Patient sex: M
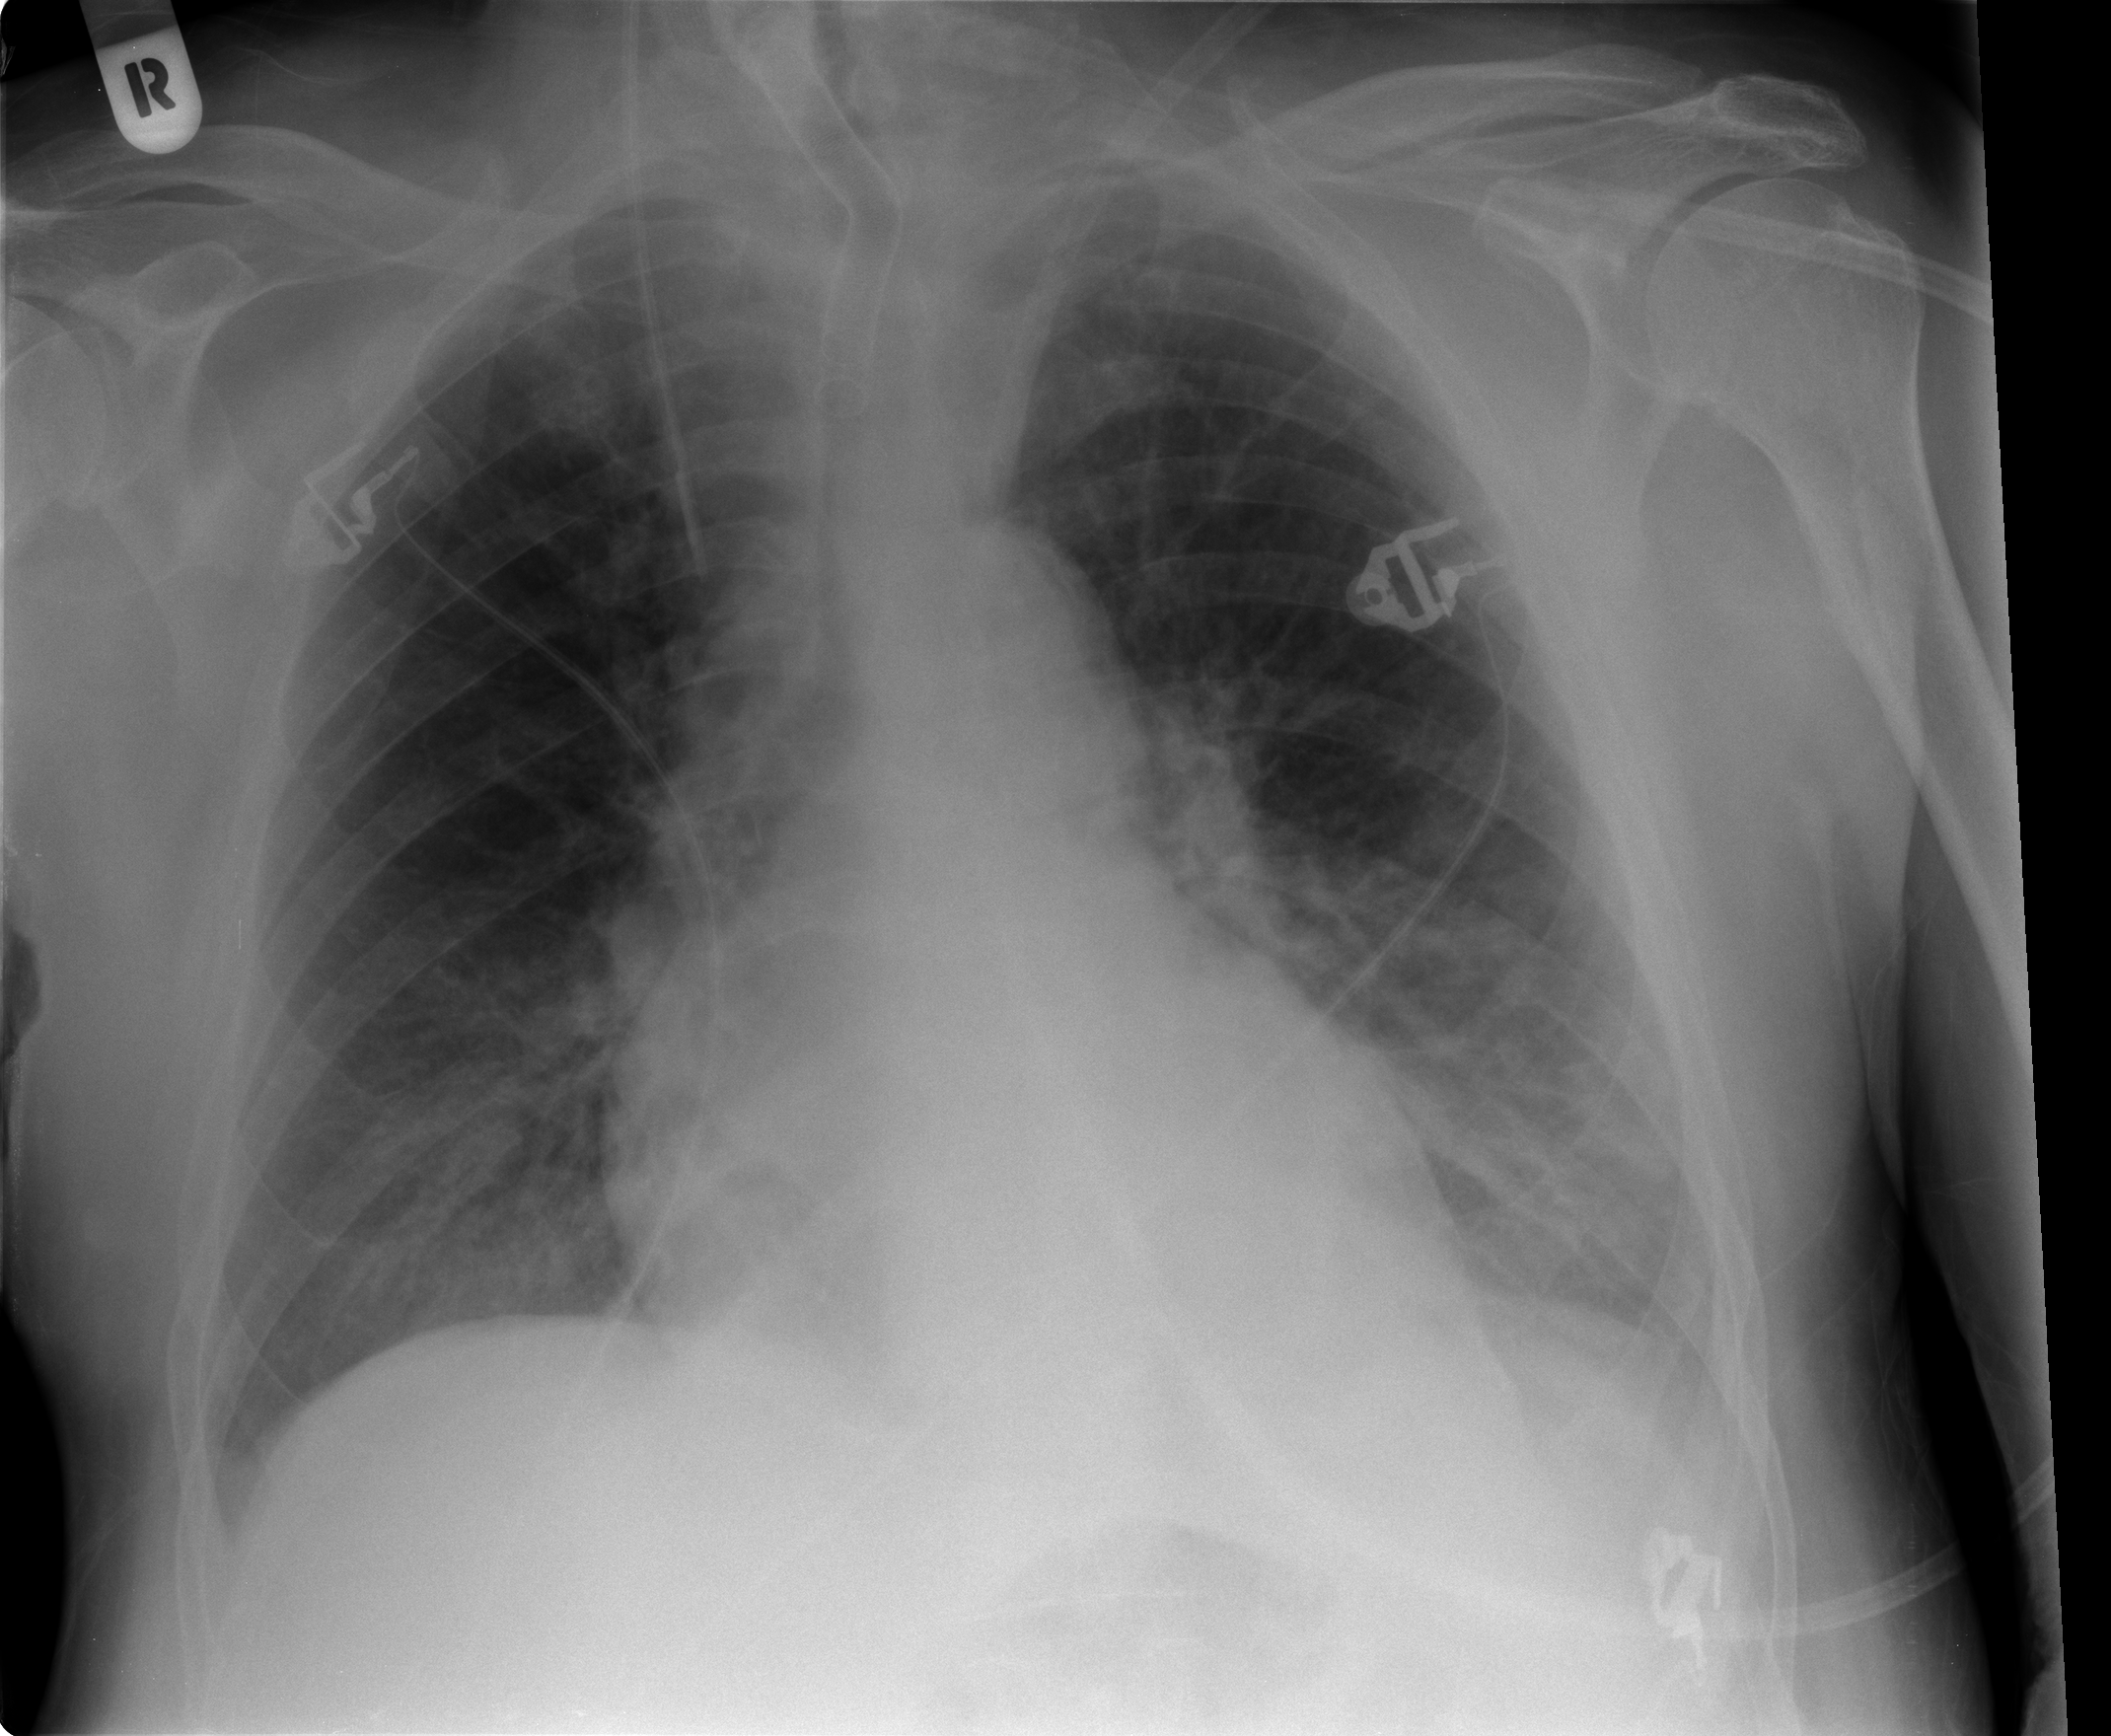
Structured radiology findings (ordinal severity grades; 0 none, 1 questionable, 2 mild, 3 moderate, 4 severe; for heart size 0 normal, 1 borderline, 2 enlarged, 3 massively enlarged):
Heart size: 1
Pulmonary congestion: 1
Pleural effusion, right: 1
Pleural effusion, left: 1
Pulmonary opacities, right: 0
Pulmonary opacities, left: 1
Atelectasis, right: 2
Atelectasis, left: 2